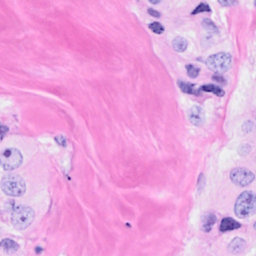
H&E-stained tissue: Breast